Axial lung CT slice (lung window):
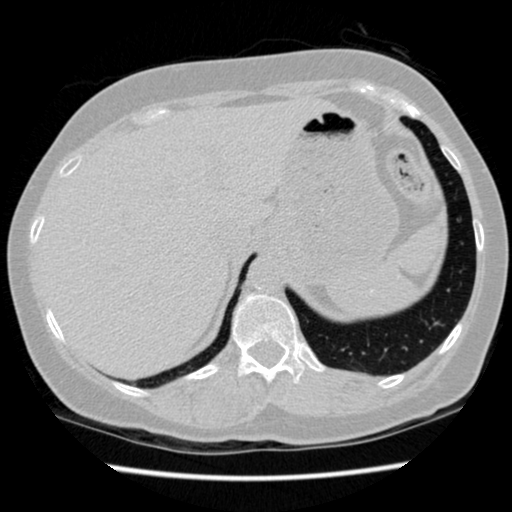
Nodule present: no